Question: Using eclipse 4.2 with Java 7 and trying to implement the following method of the List interface i got a warning.
'''
public <T> T[] toArray(T[] a) {
return a;
}
'''
The warning says :
> The type parameter T is hiding the type T

Why ? How can i get rid of it ?
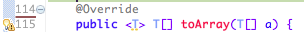
Answer: The List interface is also generic. Make sure that you are not also using T for the generic type in your class. Note that in <URL> generic parameter. This prevents the overlap.
'''
public class MyList<T> implements List<T> {
// V1 (compiler warning)
public <T> T[] toArray(T[] array) {
// in this method T refers to the generic parameter of the generic method
// rather than to the generic parameter of the class. Thus we get a warning.
T variable = null; // refers to the element type of the array, which may not be the element type of MyList
}
// V2 (no warning)
public <T2> T2[] toArray(T2[] array) {
T variable = null; // refers to the element type of MyList
T2 variable2 = null; // refers to the element type of the array
}
'''
}